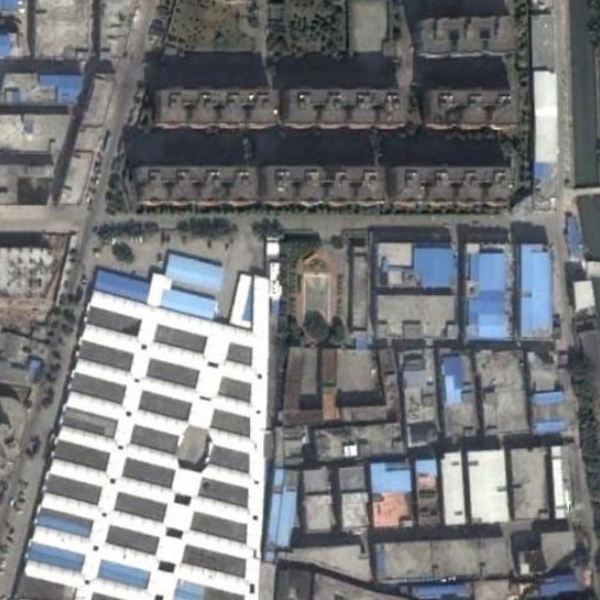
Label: Industrial